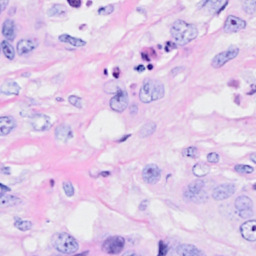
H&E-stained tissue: Breast